Question: I used android 'android.support.v4.view.ViewPager' in my layout with a custom 'PagerAdapter'.
I defined my adapter in this way (simplified):
'''
private final PagerAdapter mPagerAdapter= new PagerAdapter() {
@Override
public void destroyItem(View v, int arg1, Object o) {
((ViewPager) v).removeView((View) o);
}
@Override
public boolean isViewFromObject(View v, Object o) {
return o == ((View) o);
}
@Override
public int getCount() {
return 2;
}
public Object instantiateItem(View collection, final int position) {
LayoutInflater inflater = (LayoutInflater) collection.getContext().getSystemService(Context.LAYOUT_INFLATER_SERVICE);
View view = inflater.inflate(R.layout.single_page, null);
final String name;
TextView pageName = (TextView) view.findViewById(R.id.tvPageName);
switch (position) {
case 0:
name = "page 1";
break;
case 1:
name = "page 2";
break;
default:
name = "";
}
pageName.setText(name);
((ViewPager) collection).addView(view, 0);
return view;
}
};
'''
'single_page' is a layout that is made up with a text view('tvPageName') wrapped in a 'LinearLayout'.
'''
<LinearLayout xmlns:android="http://schemas.android.com/apk/res/android"
android:layout_width="fill_parent"
android:layout_height="fill_parent"
android:orientation="vertical" >
<TextView
android:id="@+id/tvPageName"
android:layout_width="wrap_content"
android:layout_height="wrap_content"
android:text="@string/app_name" />
</LinearLayout>
'''
Result looks like this:

I tried using two different layouts for each page but result was The same.
A part of layout xml:
'''
<LinearLayout
android:layout_width="match_parent"
android:layout_height="wrap_content"
android:gravity="center_horizontal"
android:orientation="vertical" >
<FrameLayout
android:layout_width="match_parent"
android:layout_height="wrap_content" >
<android.support.v4.view.ViewPager
android:id="@+id/pages"
android:layout_width="match_parent"
android:layout_height="wrap_content"
android:background="#ffeedd" />
</FrameLayout>
</LinearLayout>
'''
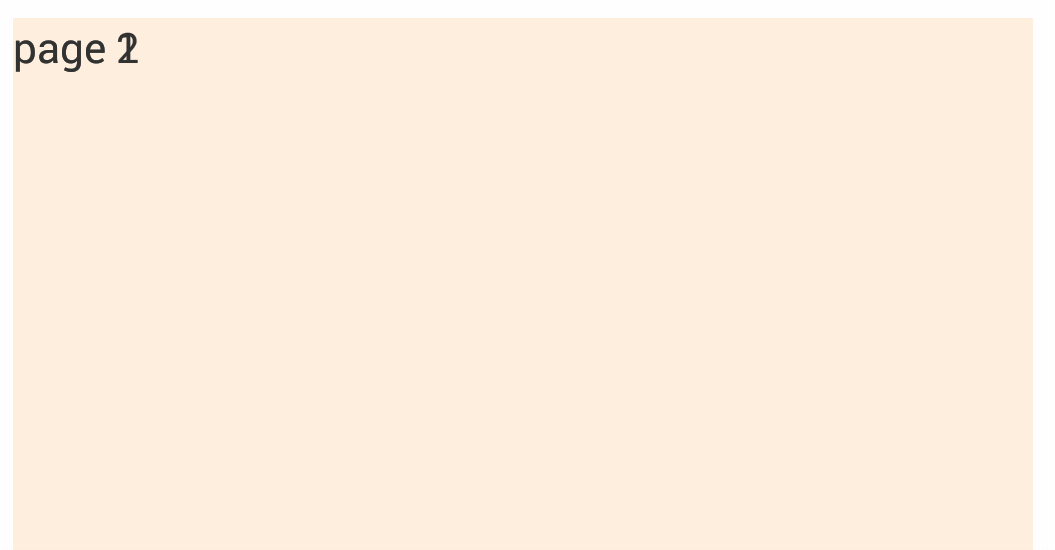
Answer: Your implementation of 'isViewFromObject()' is wrong. The current implementation will always return 'true', so your PagerAdapter won't work correctly.
You need it to be
'''
@Override
public boolean isViewFromObject(View v, Object o) {
return v == o;
}
'''